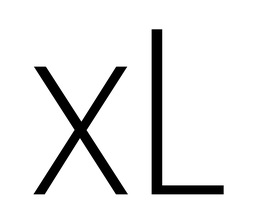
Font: Poppins-ExtraLight